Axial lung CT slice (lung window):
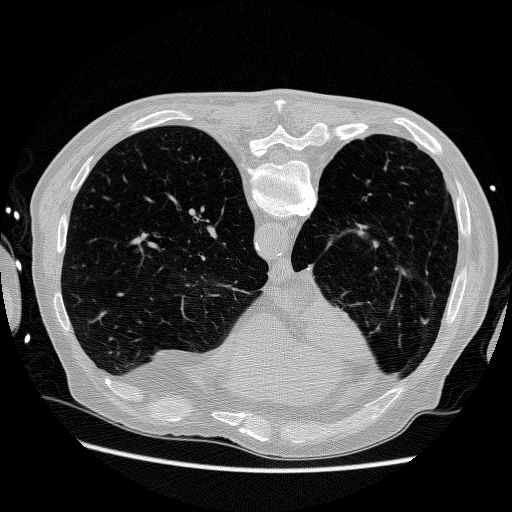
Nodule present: no